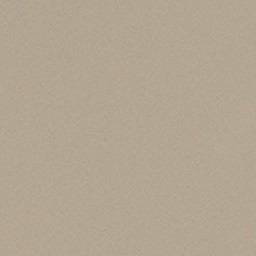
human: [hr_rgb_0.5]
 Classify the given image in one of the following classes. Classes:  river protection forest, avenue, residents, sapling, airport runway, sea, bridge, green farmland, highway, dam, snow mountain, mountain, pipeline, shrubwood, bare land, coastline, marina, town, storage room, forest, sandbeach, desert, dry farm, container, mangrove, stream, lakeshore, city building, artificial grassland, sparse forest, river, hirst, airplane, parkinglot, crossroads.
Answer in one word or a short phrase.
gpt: desert